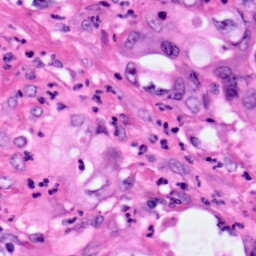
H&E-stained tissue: Pancreatic